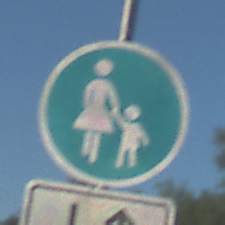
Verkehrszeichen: Gehweg
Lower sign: RichtungsangabeDurchPfeile8
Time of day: MorningAfternoon
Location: Outdoor (Nature)
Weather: Clear
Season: NotSpecified
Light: Natural